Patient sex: F
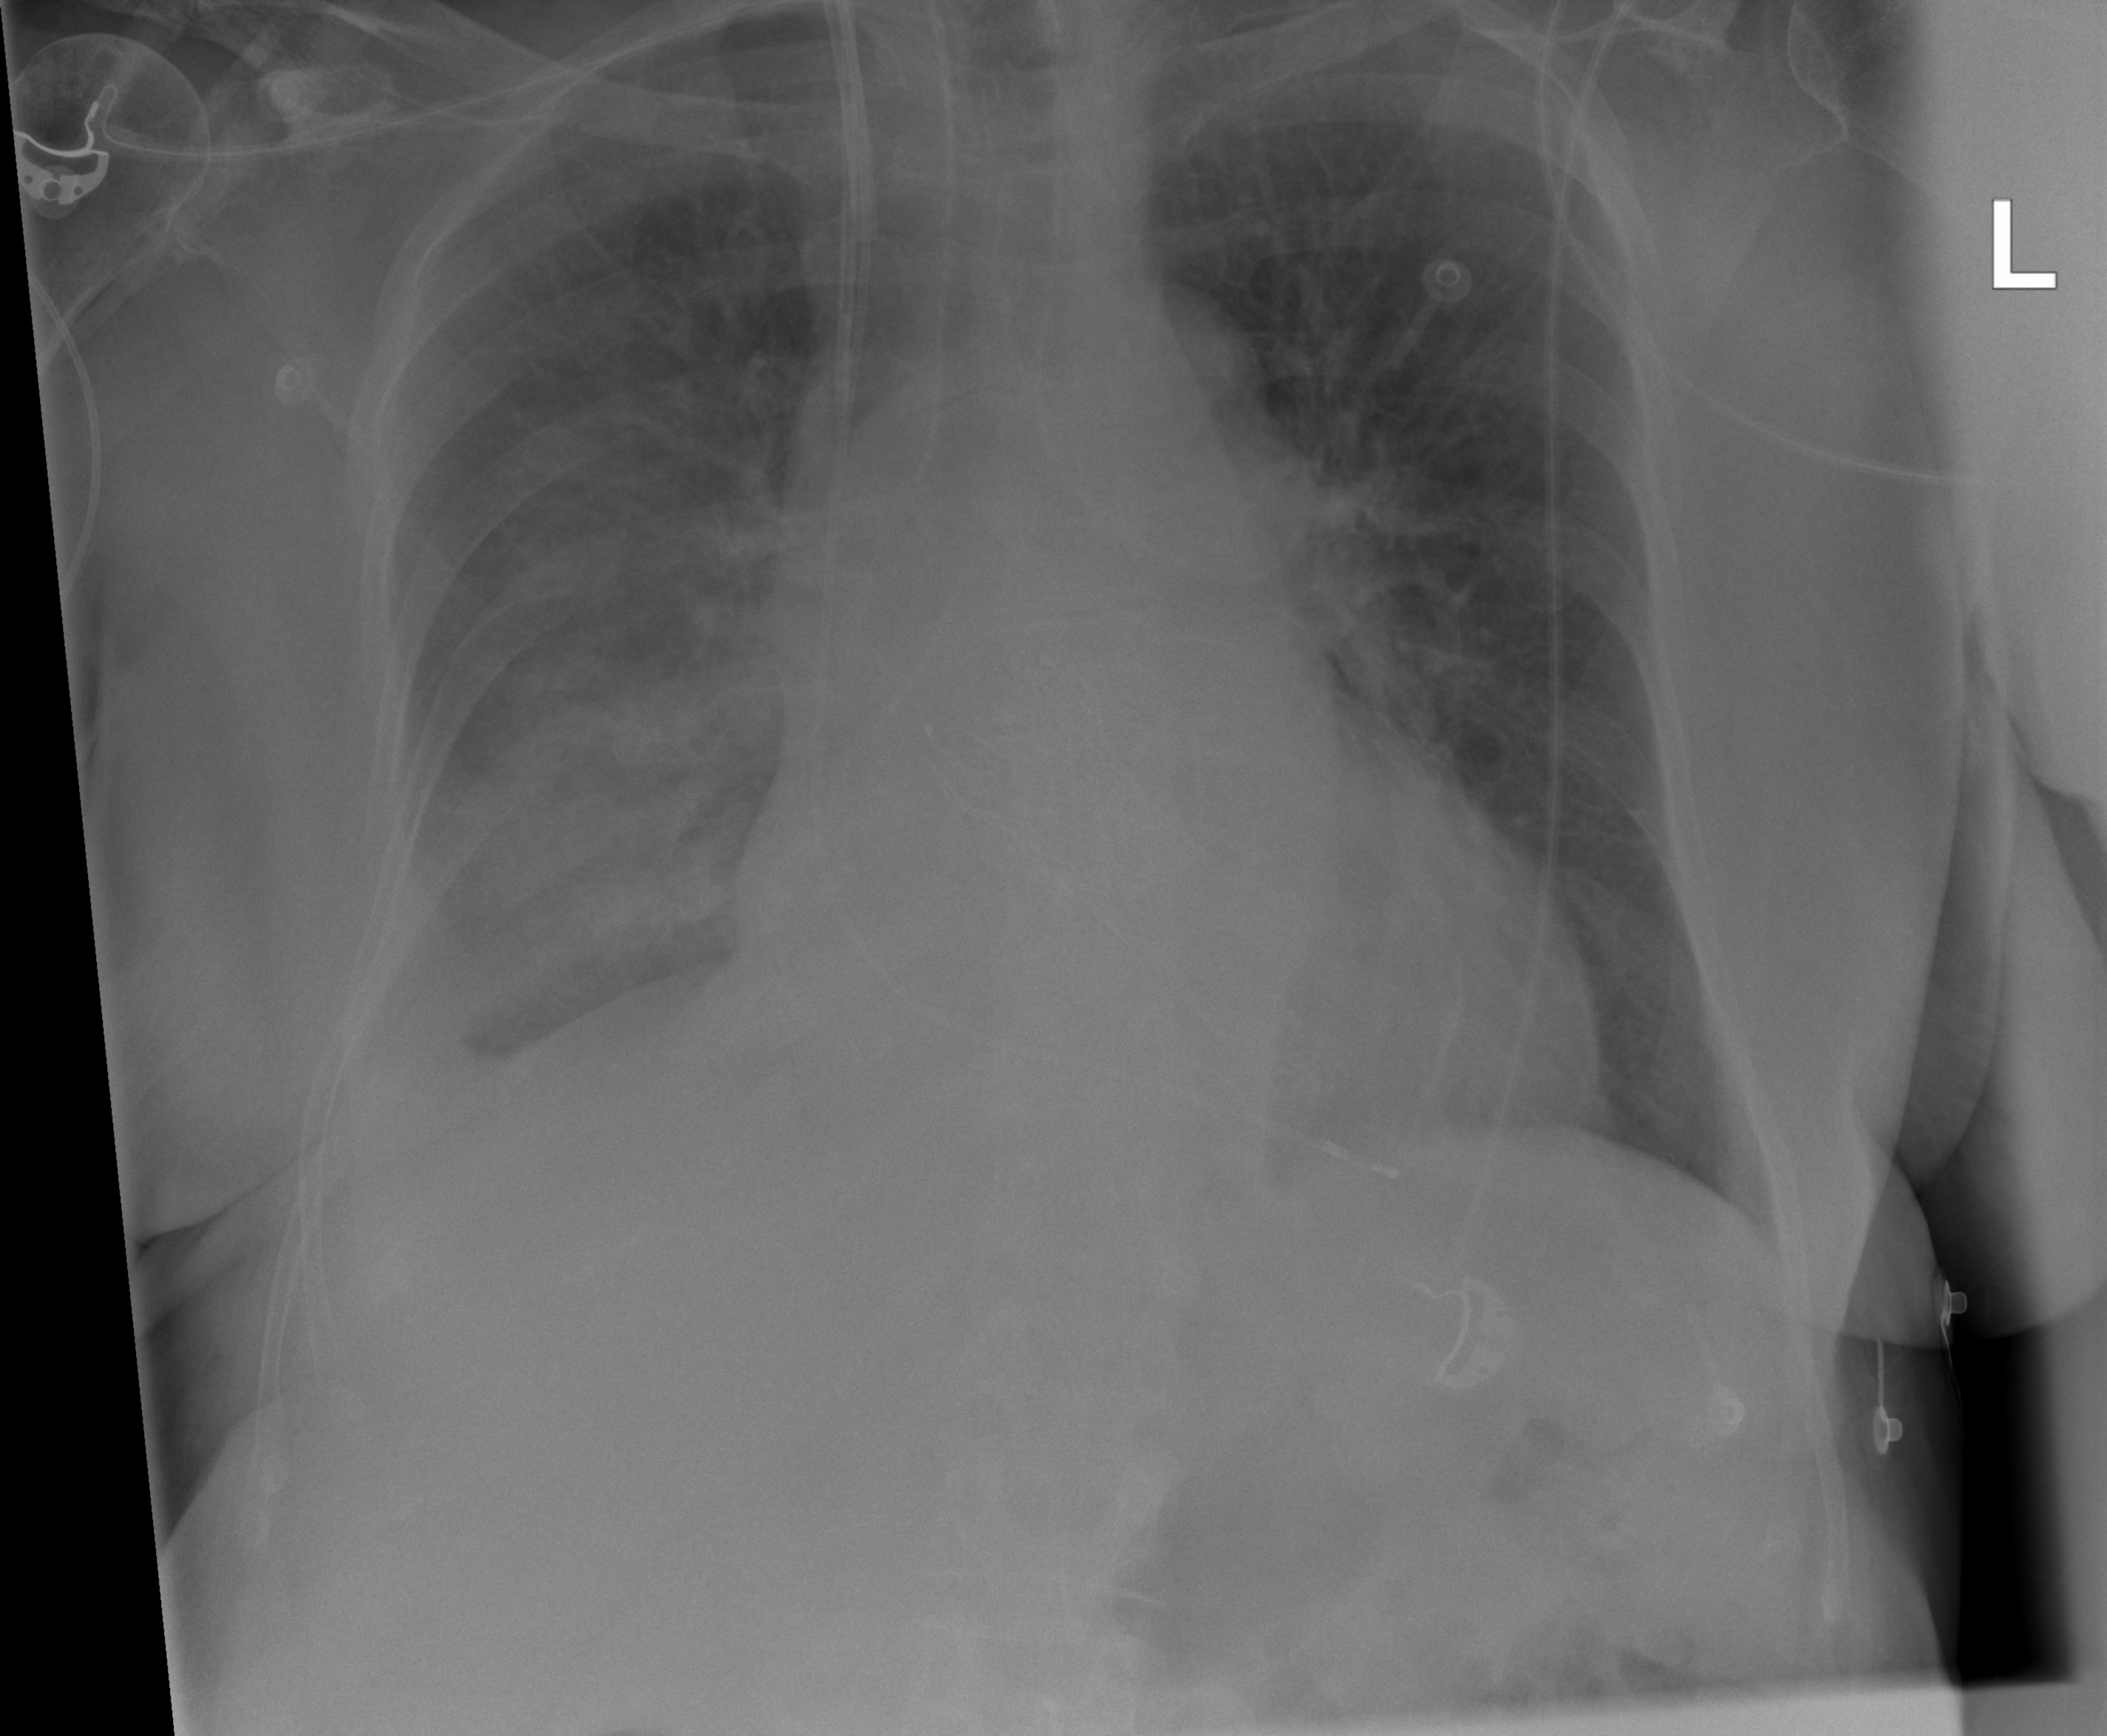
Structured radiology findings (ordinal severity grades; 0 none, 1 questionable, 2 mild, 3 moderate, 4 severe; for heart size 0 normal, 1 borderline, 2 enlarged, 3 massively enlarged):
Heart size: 2
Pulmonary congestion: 0
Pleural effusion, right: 2
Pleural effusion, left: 0
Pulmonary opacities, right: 1
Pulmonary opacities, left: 0
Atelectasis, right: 3
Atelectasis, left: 0